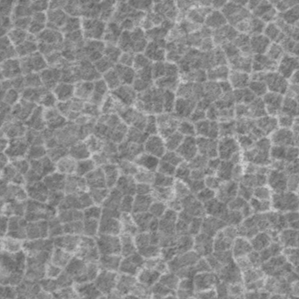
Label: frost